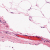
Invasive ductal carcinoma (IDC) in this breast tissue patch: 0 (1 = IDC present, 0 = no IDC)